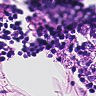
Metastatic tissue present: no